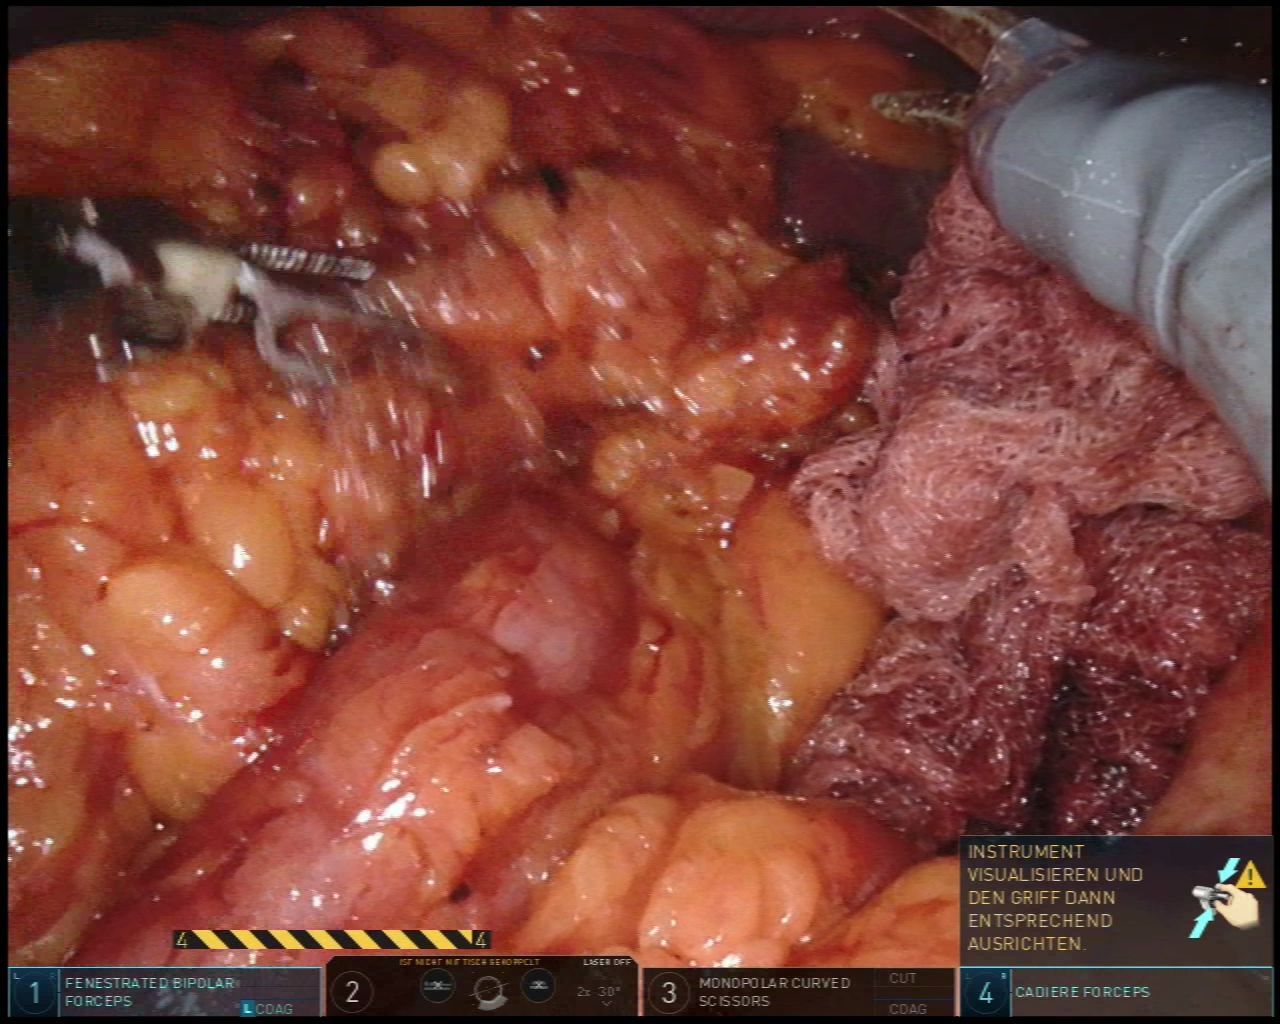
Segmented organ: stomach
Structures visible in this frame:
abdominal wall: yes
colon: no
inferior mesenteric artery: no
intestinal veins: no
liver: no
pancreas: no
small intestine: no
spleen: yes
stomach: yes
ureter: no
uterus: no
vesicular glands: no